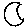
Label: moon